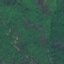
Land use / land cover: Forest